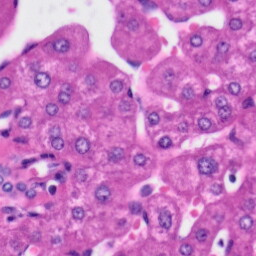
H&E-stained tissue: Liver